【题型】选择题　【知识点】立体几何　【难度】easy
如图，正方体 \(ABCD-A_1B_1C_1D_1\) 中，\(E\)，\(F\) 分别为棱 \(AB\)，\(CC_1\) 的中点，在平面 \(ADD_1A_1\) 内且与平面 \(D_1EF\) 平行的直线

\vspace{1em}

\noindent
A. 不存在 \quad B. 有1条 \quad C. 有2条 \quad D. 有无数条
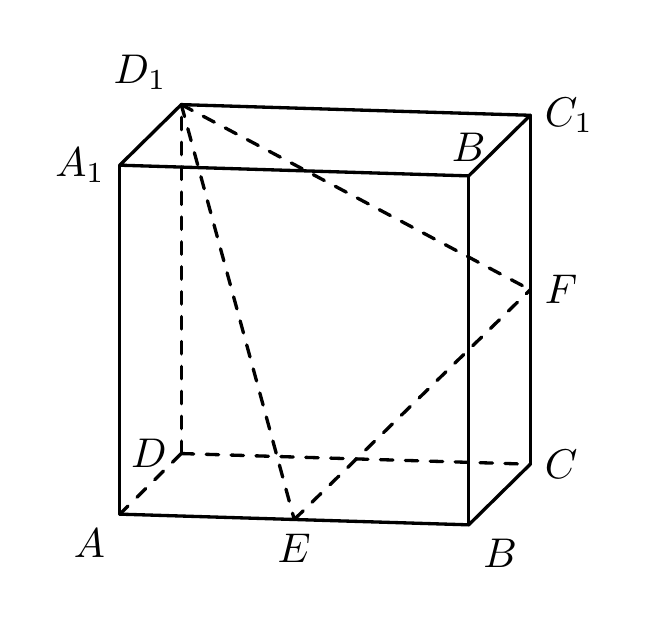
【解答】
\noindent
\textbf{【答案】} $D$

\vspace{0.5em}

\noindent
\textbf{【分析】} 由已知中 $E$，$F$ 分别为棱 $AB$，$CC_1$ 的中点，结合正方体的结构特征易得平面 $ADD_1A_1$ 与平面 $D_1EF$ 相交，由公理 3，可得两个平面必有交线 $l$，由线面平行的判定定理在平面 $ADD_1A_1$ 内，只要与 $l$ 平行的直线均满足条件，进而得到答案。

\vspace{0.5em}

\noindent
\textbf{【解答】} 解：由题设知平面 $ADD_1A_1$ 与平面 $D_1EF$ 有公共点 $D_1$，

由平面的基本性质中的公理知必有过该点的公共线 $l$，

在平面 $ADD_1A_1$ 内与 $l$ 平行的线有无数条，且它们都不在平面 $D_1EF$ 内，

由线面平行的判定定理知它们都与面 $D_1EF$ 平行，

故选：$D$。